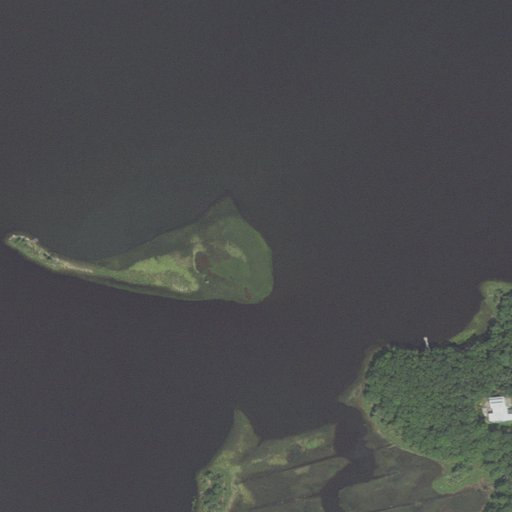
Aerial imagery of island in Massachusetts named Pelegs Island containing open water, herbaceous wetlands, woody wetlands, barren land, medium intensity development, and mixed forest